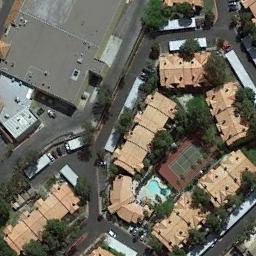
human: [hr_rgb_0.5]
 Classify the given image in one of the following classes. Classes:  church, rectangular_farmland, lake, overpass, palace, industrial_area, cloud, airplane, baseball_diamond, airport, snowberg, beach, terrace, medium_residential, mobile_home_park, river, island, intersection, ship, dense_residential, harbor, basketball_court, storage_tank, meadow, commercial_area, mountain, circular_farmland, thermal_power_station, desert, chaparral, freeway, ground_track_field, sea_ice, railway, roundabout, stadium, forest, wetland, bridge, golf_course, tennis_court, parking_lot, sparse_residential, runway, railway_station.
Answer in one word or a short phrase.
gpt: tennis_court